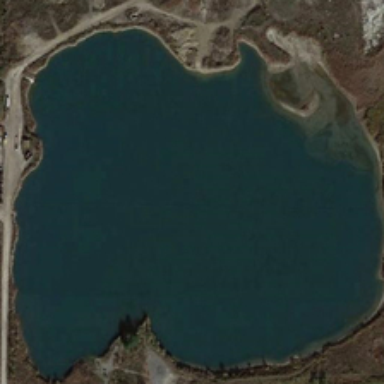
There is a pond in the middle of the land .